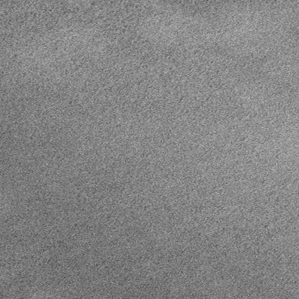
Label: frost